Question: I'm trying to create a slide down (If that's the correct term) in Java.
I can't seem to find a fitting Swing control to achieve this.
This is the effect I would try to reach.

Like the menu of "Swing Containers" and "Swing menus" is visible, but the menu of "Swing Windows" is just a simple bar with a + sign.
Anyone an idea how I get this layout with the GUI editor of Netbeans?
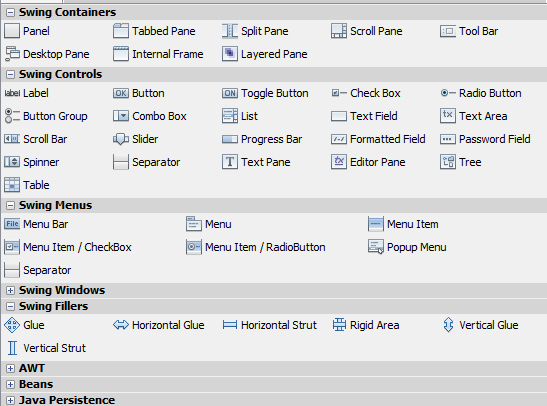
Answer: From the posted example, you're looking for a collapsible component.
You could spend the time making your own, things to look out for are the layout manager that the component resides in, if it does not honour the preferred size of the components, it won't work (ie 'BorderLayout' would not be a good choice to host this type of component in)
Personally, I use the 'JXCollapsiblePane' from the <URL> libraries, normally in combination with a 'VerticalLayout' from the same library.